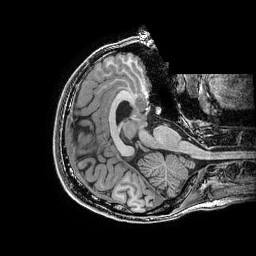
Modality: T1w
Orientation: axial
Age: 20
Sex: male
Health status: healthy